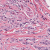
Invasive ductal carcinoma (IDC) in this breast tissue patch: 1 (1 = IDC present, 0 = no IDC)